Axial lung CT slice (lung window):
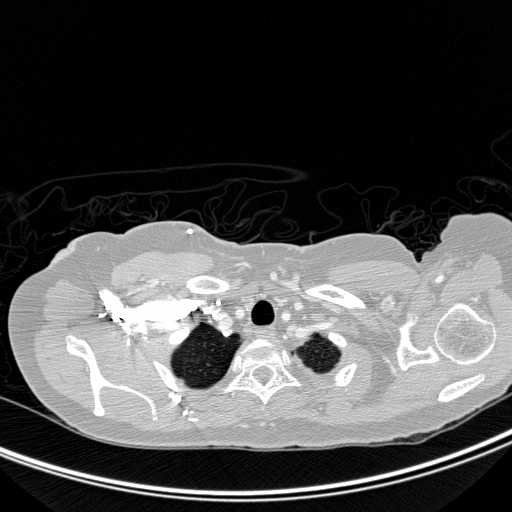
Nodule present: no